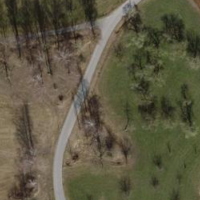
EUNIS habitat code: 40
Species observed at this site:
Lathyrus pratensis